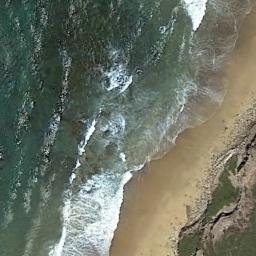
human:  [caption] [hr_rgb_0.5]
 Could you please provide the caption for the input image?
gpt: The beach is composed of deep green seawater and a yellow coast with sparse green plants .

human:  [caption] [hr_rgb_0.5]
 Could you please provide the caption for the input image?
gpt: Grey-green waters and wet beaches .

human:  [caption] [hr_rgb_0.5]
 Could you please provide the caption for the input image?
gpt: The beach is empty .

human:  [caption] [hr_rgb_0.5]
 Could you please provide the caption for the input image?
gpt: The beach with khaki sand and some green plants on the beach .

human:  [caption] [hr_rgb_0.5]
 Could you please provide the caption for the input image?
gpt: The grass is beside the beach .